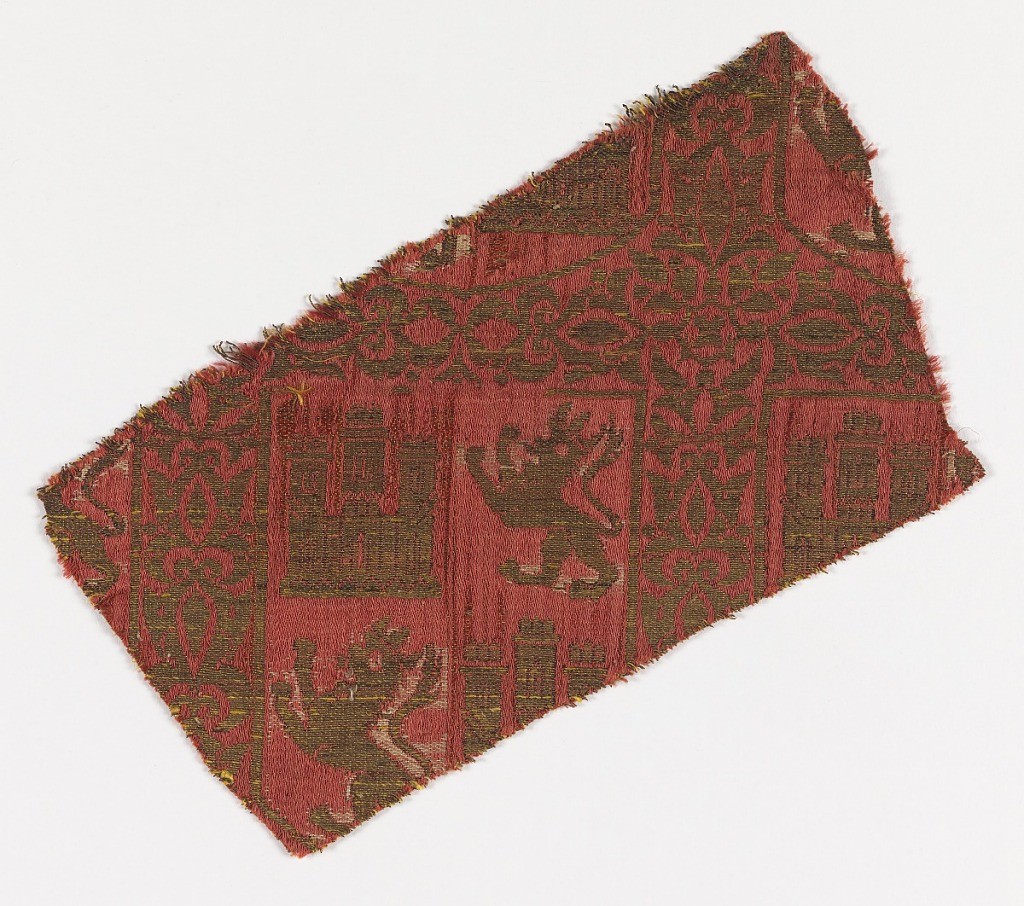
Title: Fragment
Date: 15th century
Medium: silk, metallic Technique: 4&1 satin patterned with plain weave
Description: Background divided into shield shapes by broad bands of arabesques. Alternate shields enclose the arms of Castile.